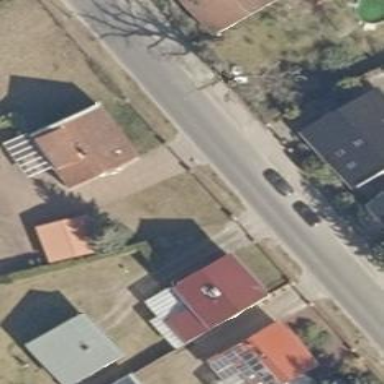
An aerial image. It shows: Residential road with asphalt surface. It includes cycle track.